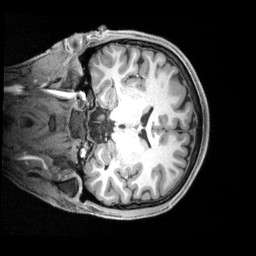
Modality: T1w
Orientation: coronal
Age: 19
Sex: male
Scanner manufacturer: siemens
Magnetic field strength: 3 T
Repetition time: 2.4 s
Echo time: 0.00219 s